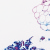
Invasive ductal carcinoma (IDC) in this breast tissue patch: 0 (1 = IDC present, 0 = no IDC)